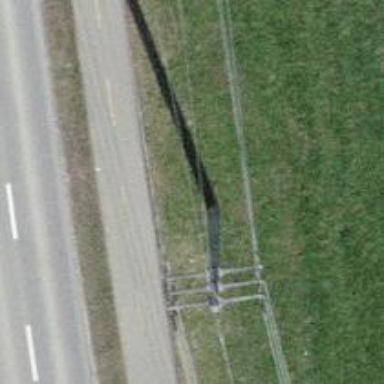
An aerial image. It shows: Power line with three cables.